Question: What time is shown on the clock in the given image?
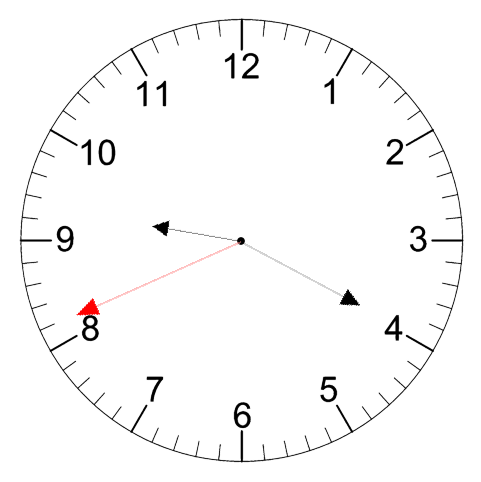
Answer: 09:19:41